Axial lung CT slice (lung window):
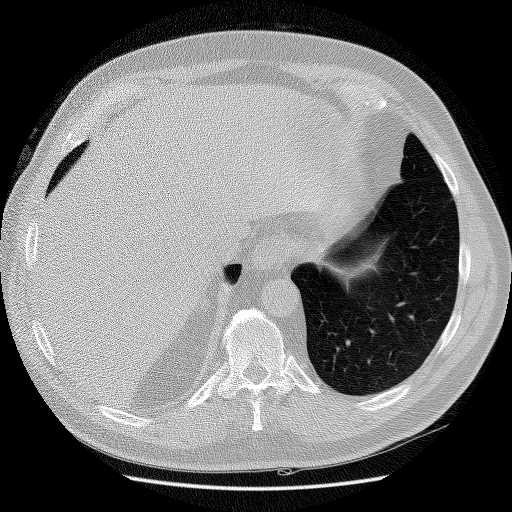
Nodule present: no